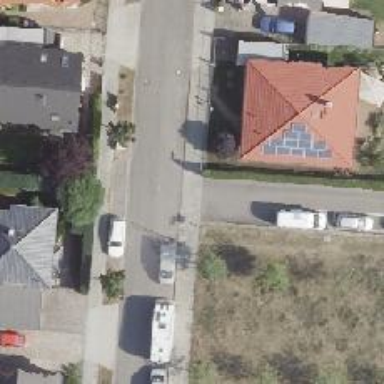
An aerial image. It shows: Asphalt road in living street with no sidewalk.